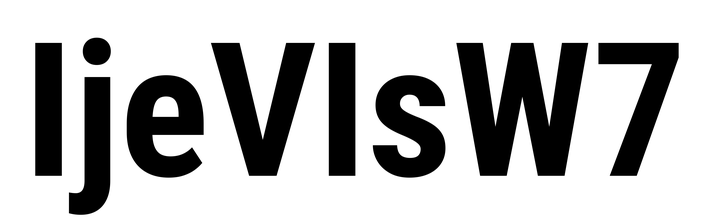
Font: Roboto_Condensed_Bold